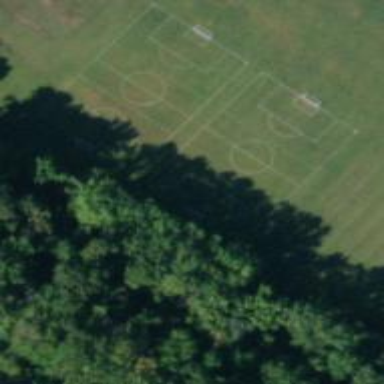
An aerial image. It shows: Soccer pitch with grass surface for leisure land.